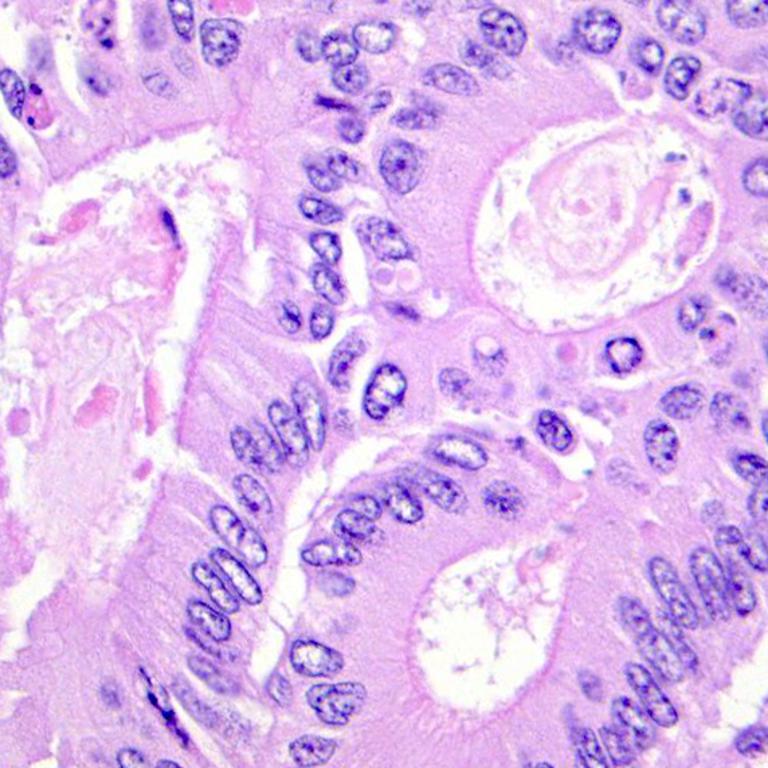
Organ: colon
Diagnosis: adenocarcinomas